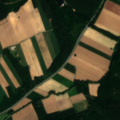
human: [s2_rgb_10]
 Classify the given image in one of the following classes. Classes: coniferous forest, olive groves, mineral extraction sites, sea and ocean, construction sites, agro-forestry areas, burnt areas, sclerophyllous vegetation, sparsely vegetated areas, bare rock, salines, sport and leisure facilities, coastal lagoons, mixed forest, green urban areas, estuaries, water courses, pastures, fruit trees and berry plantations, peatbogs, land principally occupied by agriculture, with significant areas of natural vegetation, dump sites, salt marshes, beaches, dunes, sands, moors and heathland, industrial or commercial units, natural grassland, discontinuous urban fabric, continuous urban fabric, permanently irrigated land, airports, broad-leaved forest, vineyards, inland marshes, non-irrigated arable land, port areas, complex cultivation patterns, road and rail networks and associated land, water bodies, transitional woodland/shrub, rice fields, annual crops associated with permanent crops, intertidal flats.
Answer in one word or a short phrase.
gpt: non-irrigated arable land, broad-leaved forest, coniferous forest, mixed forest